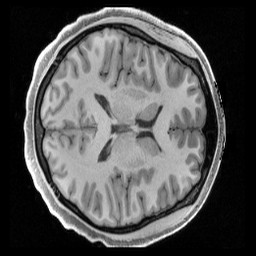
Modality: T1w
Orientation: axial
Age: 20
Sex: female
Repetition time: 2.4 s
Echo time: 0.00222 s